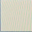
Piece: xx